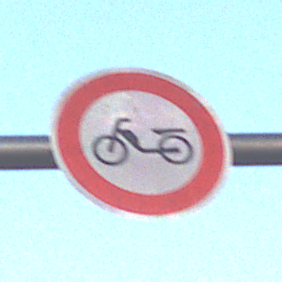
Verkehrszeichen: VerbotMofas
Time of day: SunriseSunset
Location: Outdoor (Nature)
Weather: Clear
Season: NotSpecified
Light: Natural